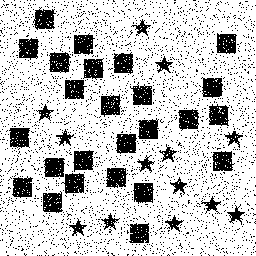
Squares: 25
Triangles: 0
Stars: 13
Total shapes: 38